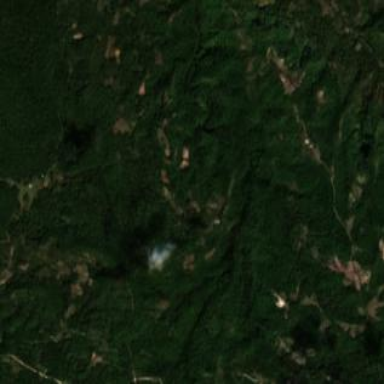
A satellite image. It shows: Forest area.